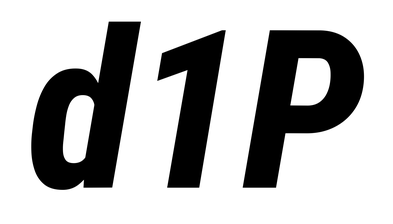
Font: Roboto-Italic_Condensed_ExtraBold_Italic